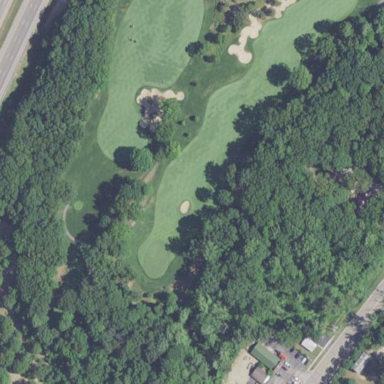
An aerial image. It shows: Area of rough grass used for golf.